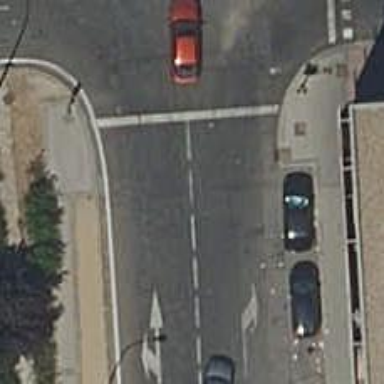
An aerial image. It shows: Road crossing with traffic signals.